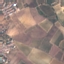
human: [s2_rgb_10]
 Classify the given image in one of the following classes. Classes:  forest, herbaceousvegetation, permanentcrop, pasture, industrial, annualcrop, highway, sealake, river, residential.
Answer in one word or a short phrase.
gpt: PermanentCrop